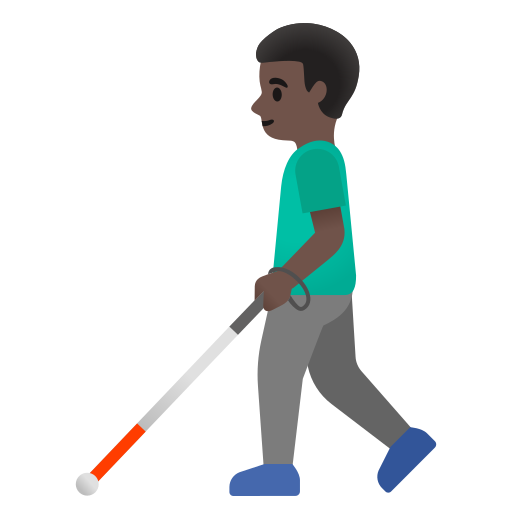
Emoji: 👨🏿‍🦯